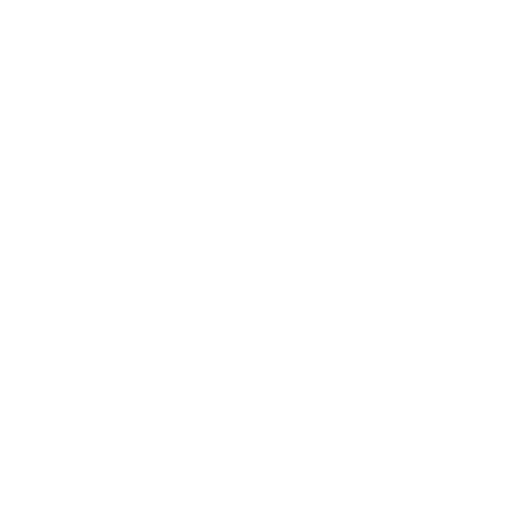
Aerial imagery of mountain in Nevada named Aysees Peak containing shrub and grassland